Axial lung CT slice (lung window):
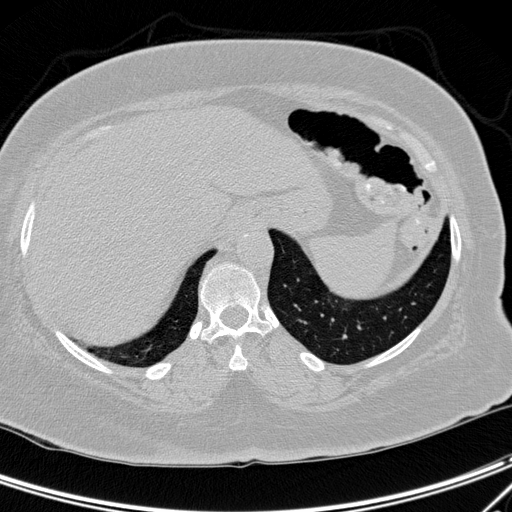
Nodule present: no